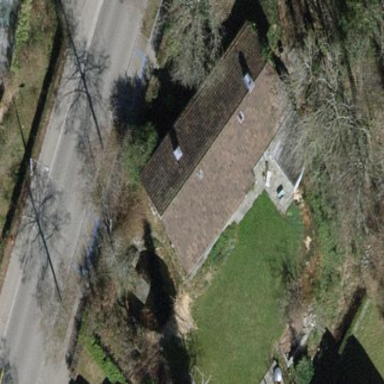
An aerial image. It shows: Detached building with gabled roof.